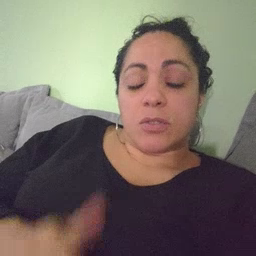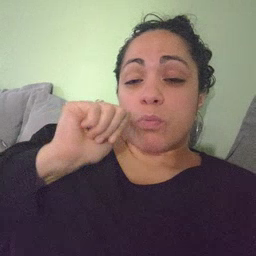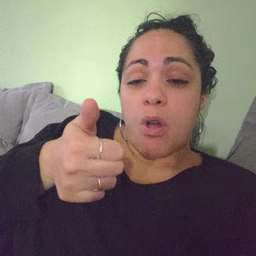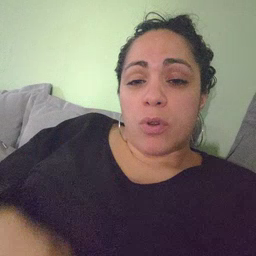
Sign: tomorrow